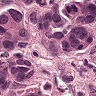
Metastatic tissue present: yes